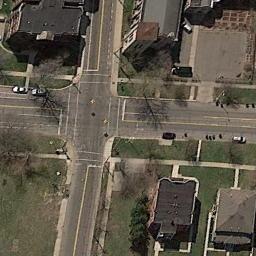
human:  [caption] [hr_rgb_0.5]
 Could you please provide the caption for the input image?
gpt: There are many different shapes of buildings beside the intersection .

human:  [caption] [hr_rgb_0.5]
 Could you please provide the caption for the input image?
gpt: There is a green belt next to the intersection .

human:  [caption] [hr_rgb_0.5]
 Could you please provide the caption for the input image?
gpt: An intersection with sparse traffic located in a residential area with a green area .

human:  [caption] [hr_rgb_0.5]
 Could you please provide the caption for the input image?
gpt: There are several moving vehicles on the road at the intersection, With many buildings and some trees around the intersection .

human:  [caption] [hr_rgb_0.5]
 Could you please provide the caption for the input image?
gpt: There are black buildings and green lawns around the intersection .